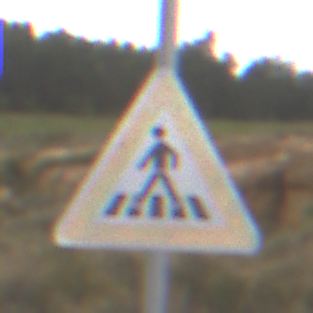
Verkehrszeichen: FussgaengerueberwegRechts
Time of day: Midday
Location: Outdoor (Nature)
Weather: Overcast
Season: NotSpecified
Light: Natural